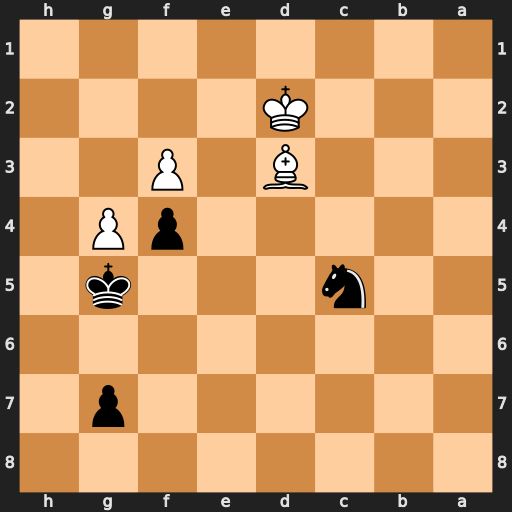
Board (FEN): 8/6p1/8/2n3k1/5pP1/3B1P2/3K4/8
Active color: b
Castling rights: -
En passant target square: -
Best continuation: Nxd3 Kxd3 Kh4 g5 Kg3